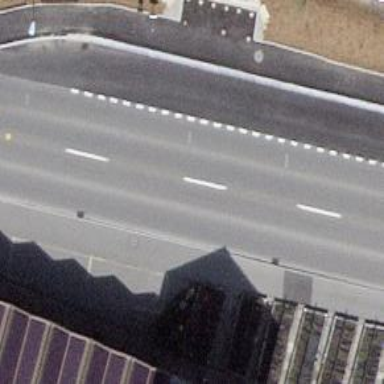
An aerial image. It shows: Bus stop equipped with public transport stop position.